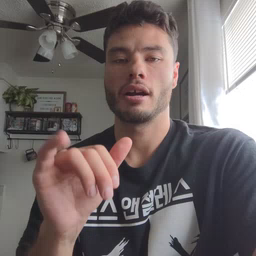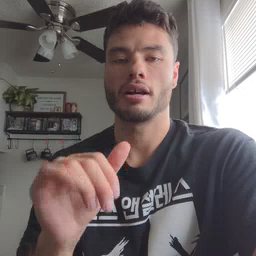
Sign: donkey